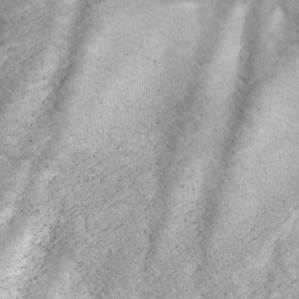
Label: non_frost